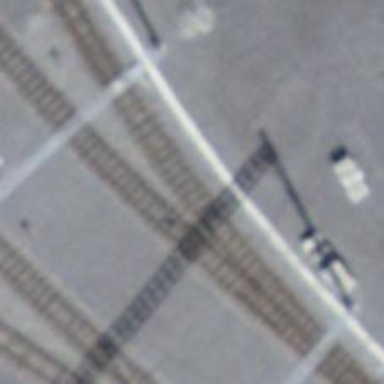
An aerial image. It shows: Narrow-gauge railway with one track passing through service yard. The railway is electrified with contact line.